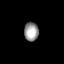
Tissue: skin
Cell type: Epithelial cells
Senescence score: 0.2432
Nuclear area (px): 263
Mean DAPI intensity: 154.981